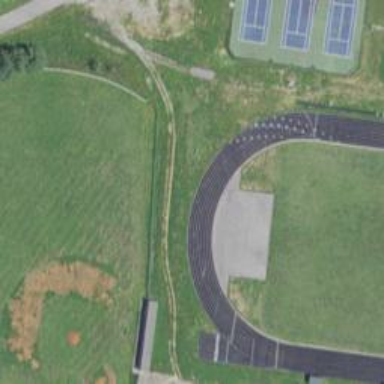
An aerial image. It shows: Track located within leisure land area.